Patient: sex M, age 64
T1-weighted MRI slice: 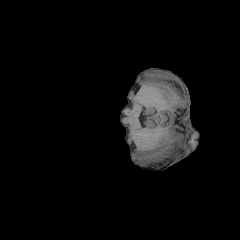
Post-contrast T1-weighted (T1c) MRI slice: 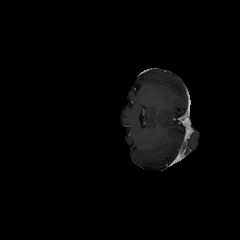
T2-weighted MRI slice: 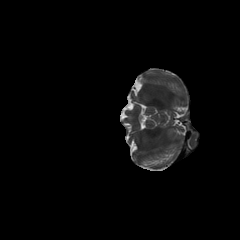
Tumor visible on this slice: no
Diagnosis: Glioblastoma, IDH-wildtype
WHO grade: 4